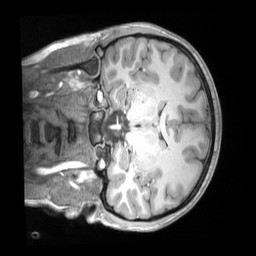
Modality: T1w
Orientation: coronal
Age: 11
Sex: female
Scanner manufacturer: siemens
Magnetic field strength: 3 T
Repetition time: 2.53 s
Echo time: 0.00164 s